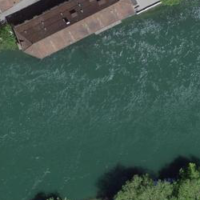
EUNIS habitat code: 15
Species observed at this site:
Tachymarptis melba
Phylloscopus collybita
Passer domesticus
Columba livia
Fulica atra